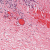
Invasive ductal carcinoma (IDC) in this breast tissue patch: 1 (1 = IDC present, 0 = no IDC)